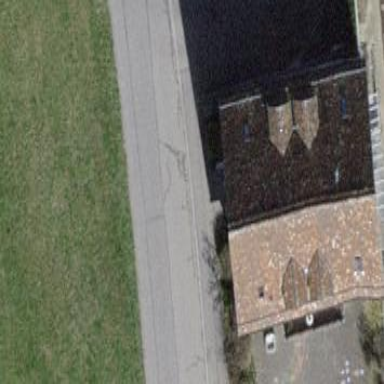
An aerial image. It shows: Building with gabled roof made of brown roof tiles. The roof orientation is along the building.